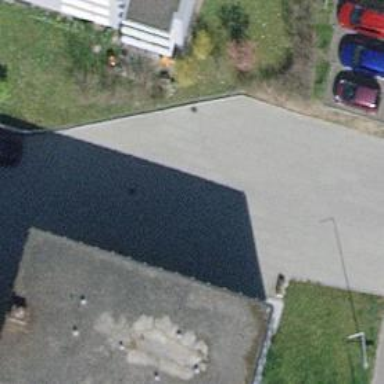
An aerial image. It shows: Asphalt parking aisle road for service vehicles.